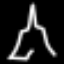
Label: The Eiffel Tower